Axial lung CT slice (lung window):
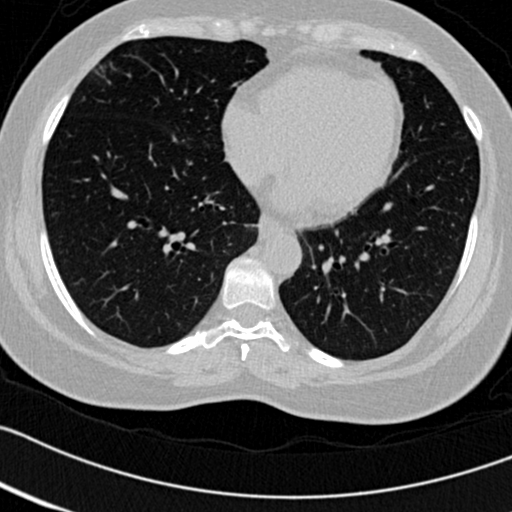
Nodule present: no